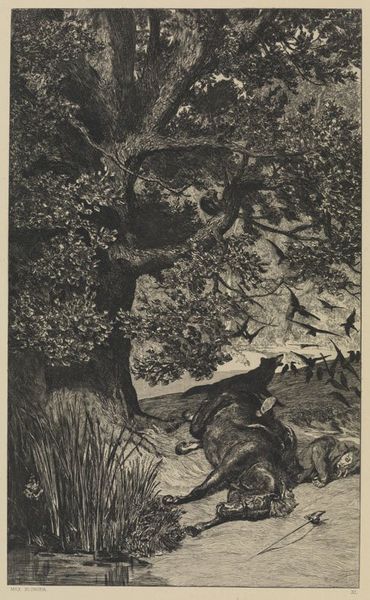
Titel: Gefallener Reiter (Intermezzi, Opus IV, Blatt 11)
Künstler: Max Klinger
Standort: Karlsruhe
Institution: Staatliche Kunsthalle Karlsruhe
Schlagwörter: baum, blätter, dunkel, laub, mann, schlaf, vogel, wasser, weiß, wolf, fluss, impressionismus, landschaft, sand, see, teich, ufer, äste, abend, grau, hell, licht, nacht, schwarz, zeichnung, gras, hund, tier, tiere, tuch, weg, beige, expressionismus, leiche, mensch, mord, tod, tot, ast, bach, baumstamm, dämmerung, horizont, natur, schilf, vögel, realismus, pflanzen, pferd, reiter, mähne, ruhe, liegen, schlafen, schlafend, graphik, romantik, krieg, melancholie, liegend, vergänglichkeit, courbet, kreuz, schwalben, druck, radierung, schwarzweiß, schwert, säbel, soldat, verletzt, waffe, degen, stiefel, laubbaum, ritter, kohlezeichnung, schwarz weis, heulen, kaputt, schmerz, sturz, unfall, eiche, verletzung, bär, gestürzt, pfeil, gaul, krähen, planze, gefallen, frosch, tragik, asser, pfalnze, weltschmerz, dunkeö, reißen, nostalgie, reitunfall, hinterlist, schli, cuht, hud+wolf, baum pferd vögel gras landschaft wolf tod